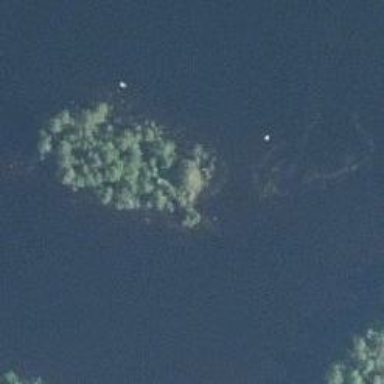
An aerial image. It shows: Islet.